Question: For a project I bought a 'OTF' font and included it into my project (with adding to plist file etc). It works and I can set the font on my buttons, but the label is displaced then. I added a screenshot so you can see my issue. Anyone an idea what the problem can be?
system: iPad 3 with iOS 6.0 beta, but same problem on iOS 5.1.1

EDIT:
I found a post about the problem.
<URL>
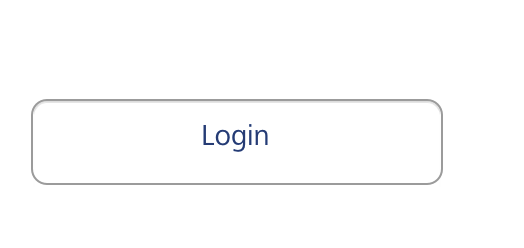
Answer: Ok, now I got it :) Just look at the blogpost I linked in my question.
> <URL>
summary:
- - - - - -